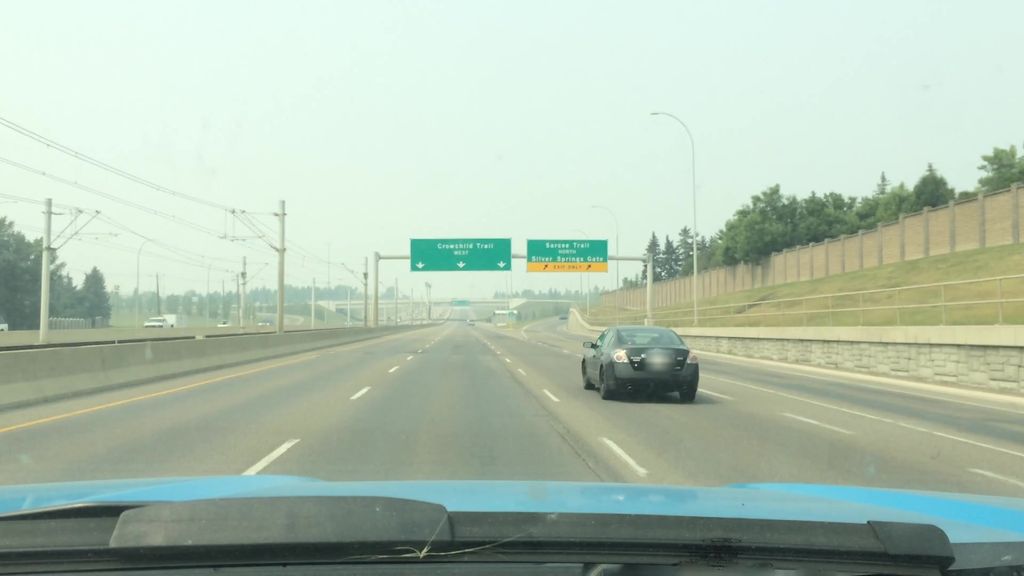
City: calgary